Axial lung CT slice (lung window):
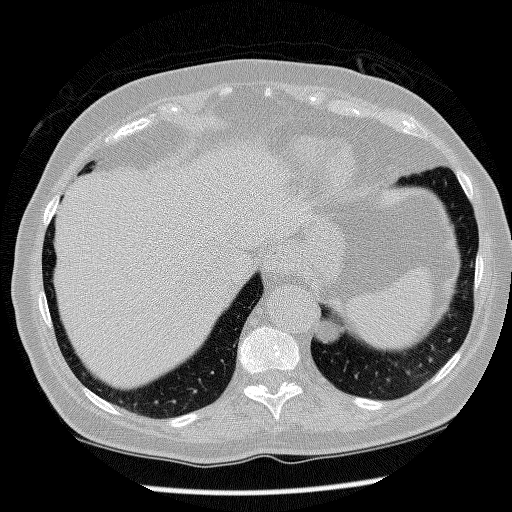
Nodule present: no